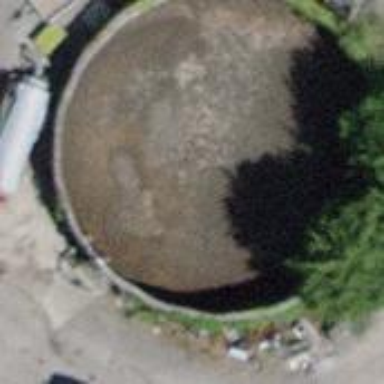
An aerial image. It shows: Building with storage tank.